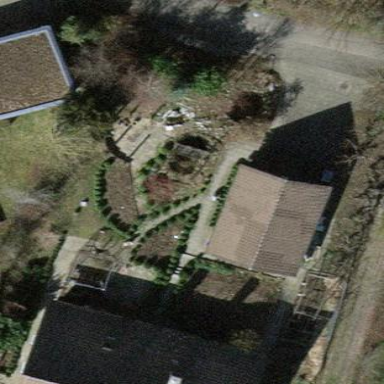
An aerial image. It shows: Garage.